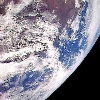
Label: cloud